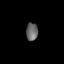
Tissue: lung
Cell type: Epithelial cells
Senescence score: 0.2168
Nuclear area (px): 215
Mean DAPI intensity: 98.4